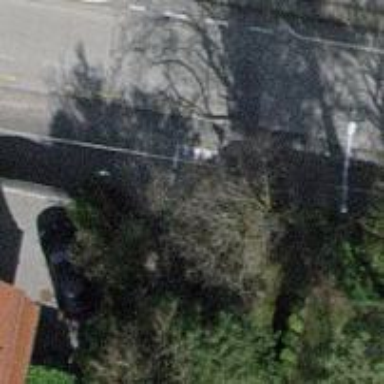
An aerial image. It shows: Unmarked road crossing.